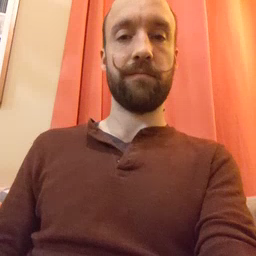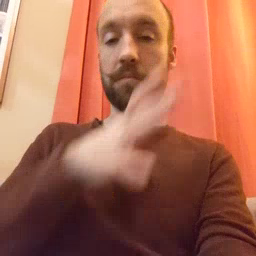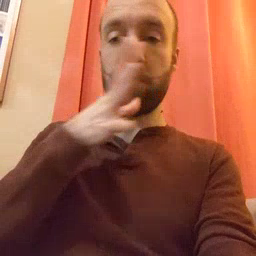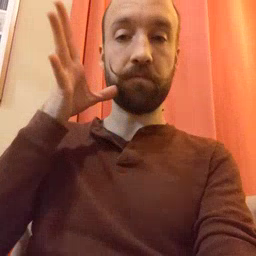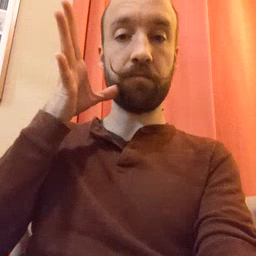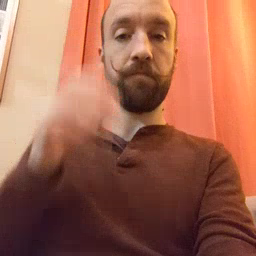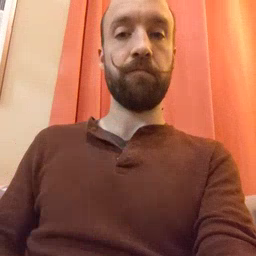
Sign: farm